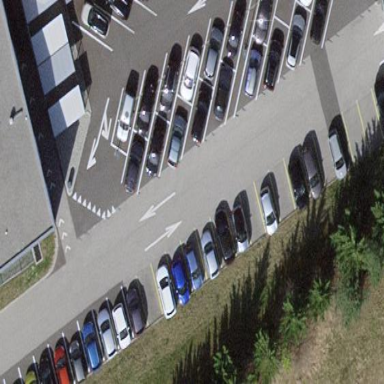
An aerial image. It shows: Parking area with surface.